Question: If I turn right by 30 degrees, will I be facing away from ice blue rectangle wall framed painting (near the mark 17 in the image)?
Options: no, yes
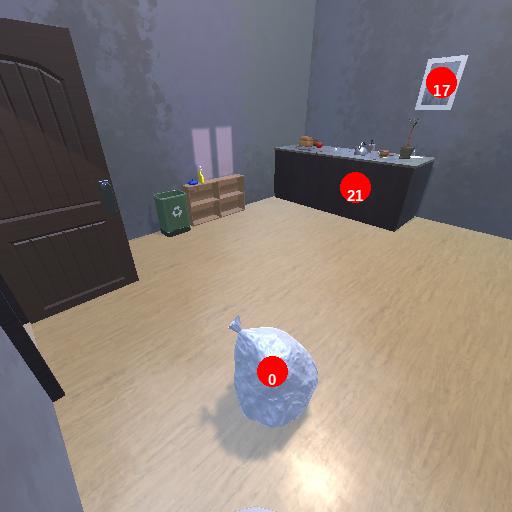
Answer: no